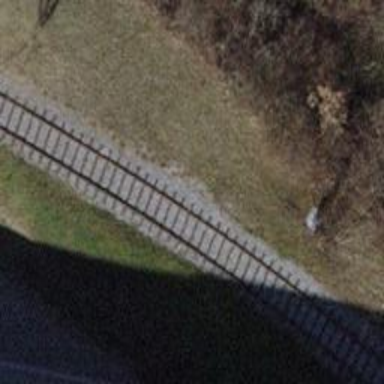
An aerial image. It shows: Single railway spur track.